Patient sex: M
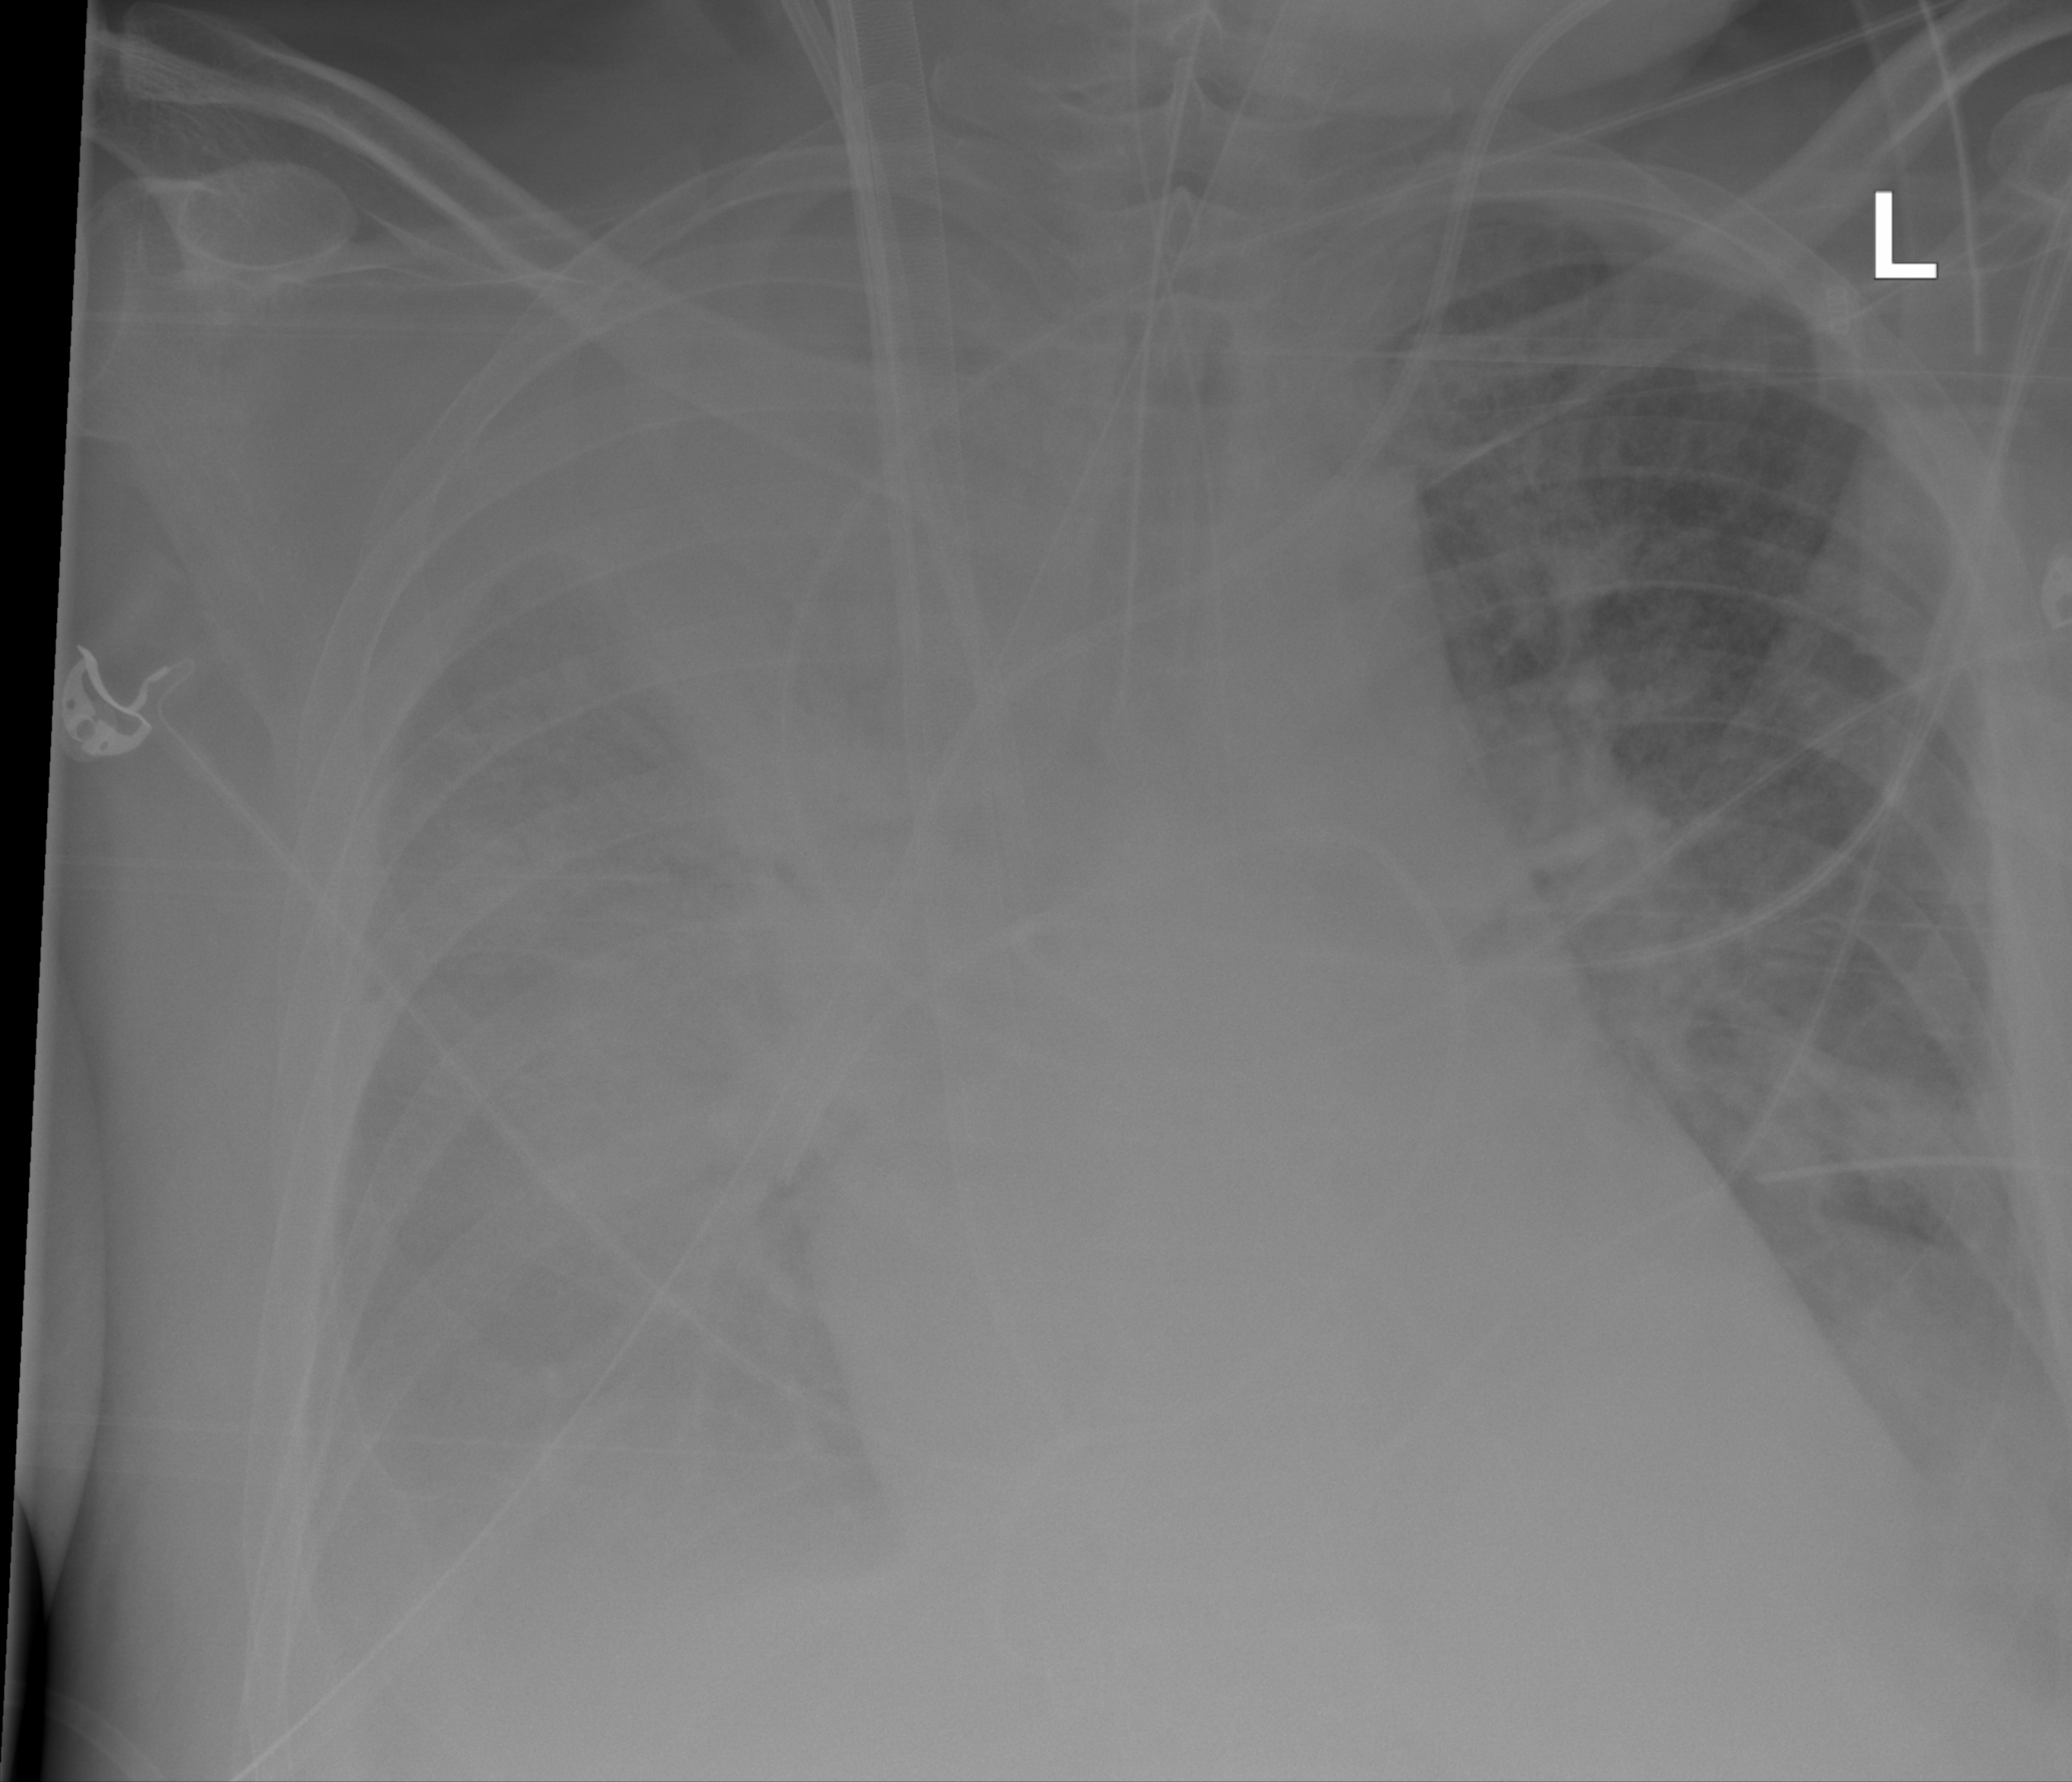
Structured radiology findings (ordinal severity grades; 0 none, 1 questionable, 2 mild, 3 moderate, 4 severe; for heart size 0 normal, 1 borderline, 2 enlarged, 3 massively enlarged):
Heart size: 2
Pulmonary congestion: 3
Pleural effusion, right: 4
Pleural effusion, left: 2
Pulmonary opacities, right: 3
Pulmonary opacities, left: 2
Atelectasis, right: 3
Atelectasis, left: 2